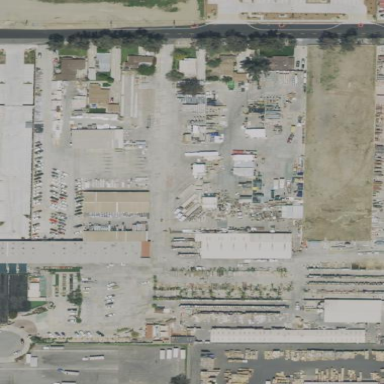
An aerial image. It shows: Industrial area.